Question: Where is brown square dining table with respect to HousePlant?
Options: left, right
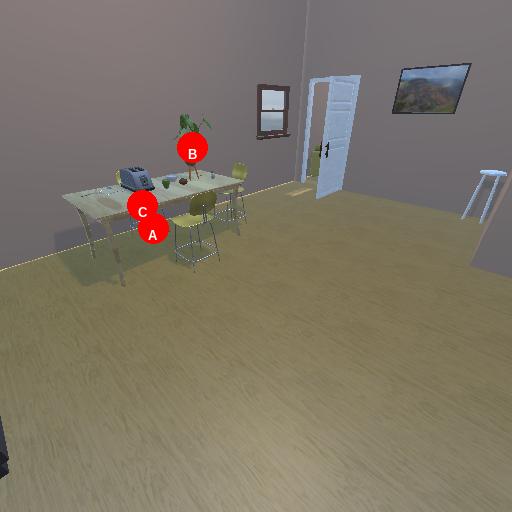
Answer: left